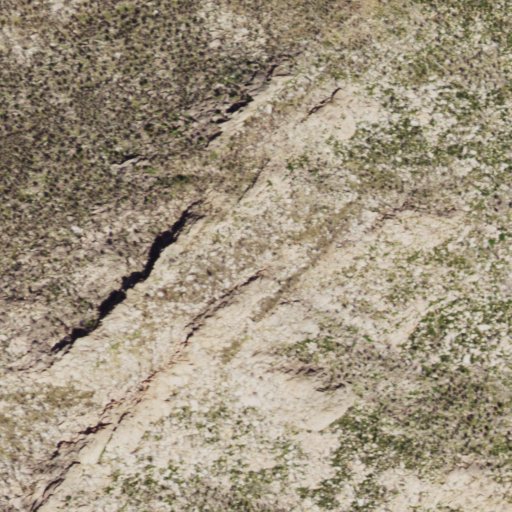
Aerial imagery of mountain in Wyoming named South Mountain containing shrub, evergreen forest, and grassland